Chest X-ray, PA view. Patient: 72 years old, sex M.
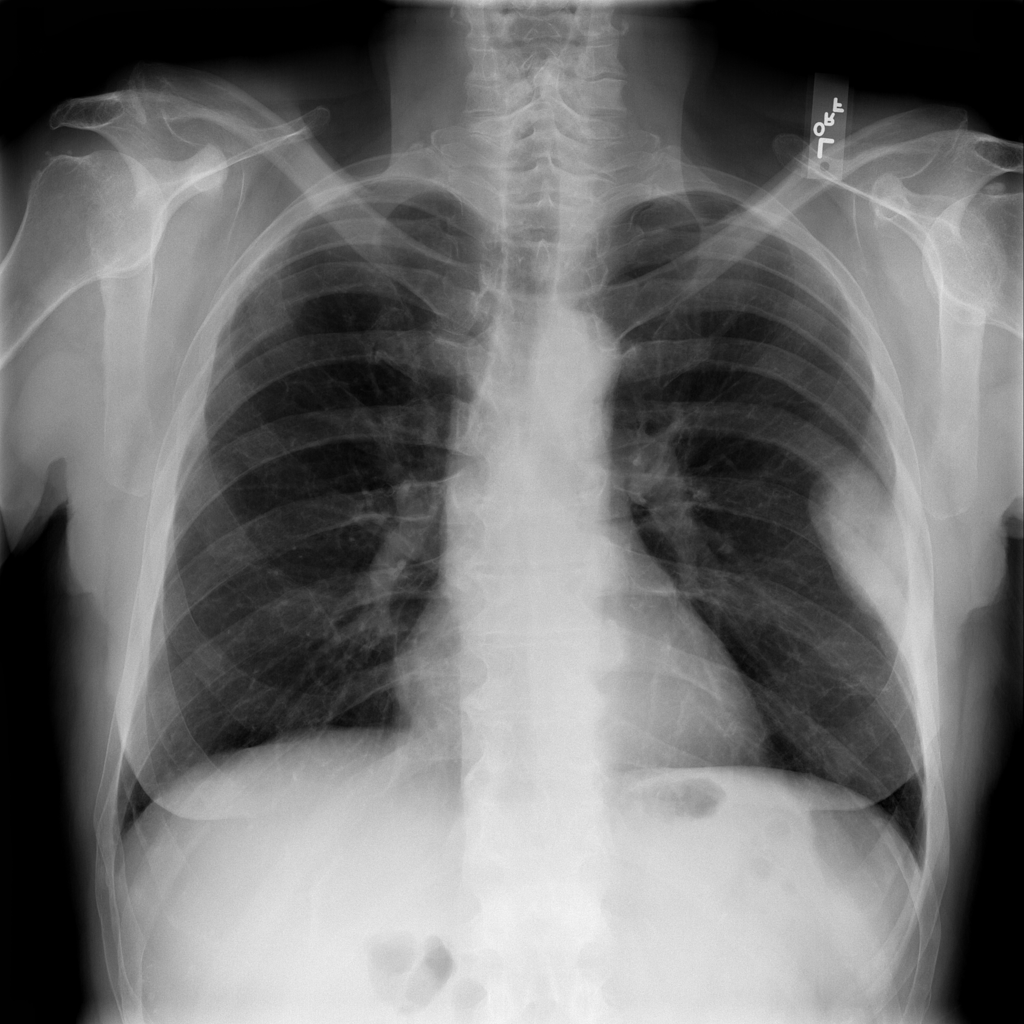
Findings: Mass